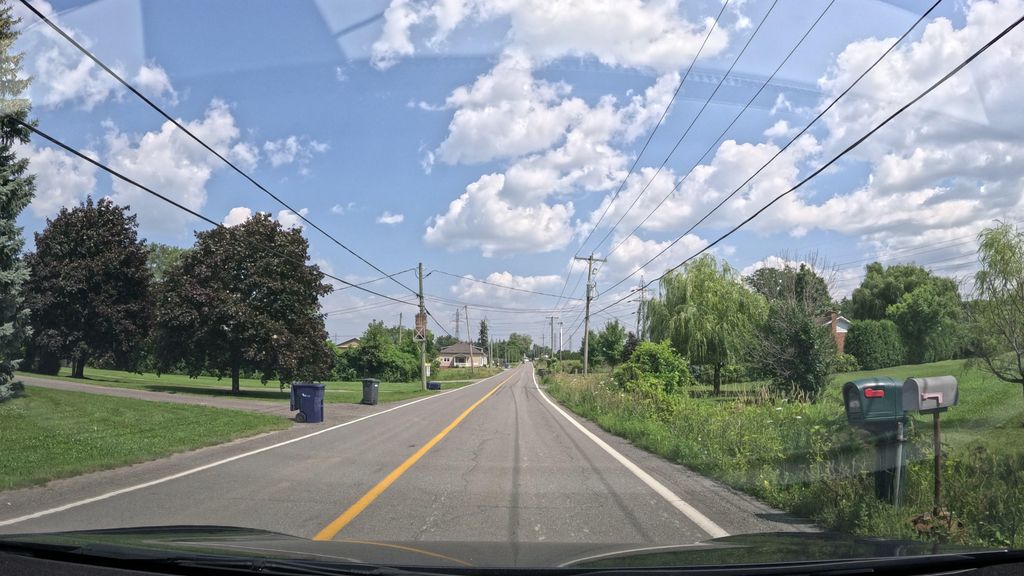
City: montreal